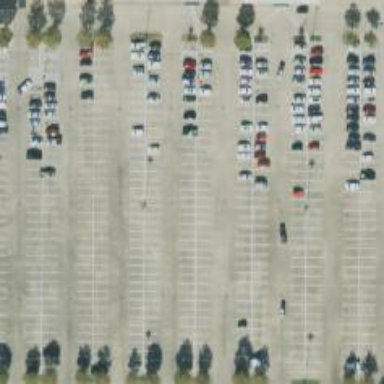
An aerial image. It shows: Parking space is available.